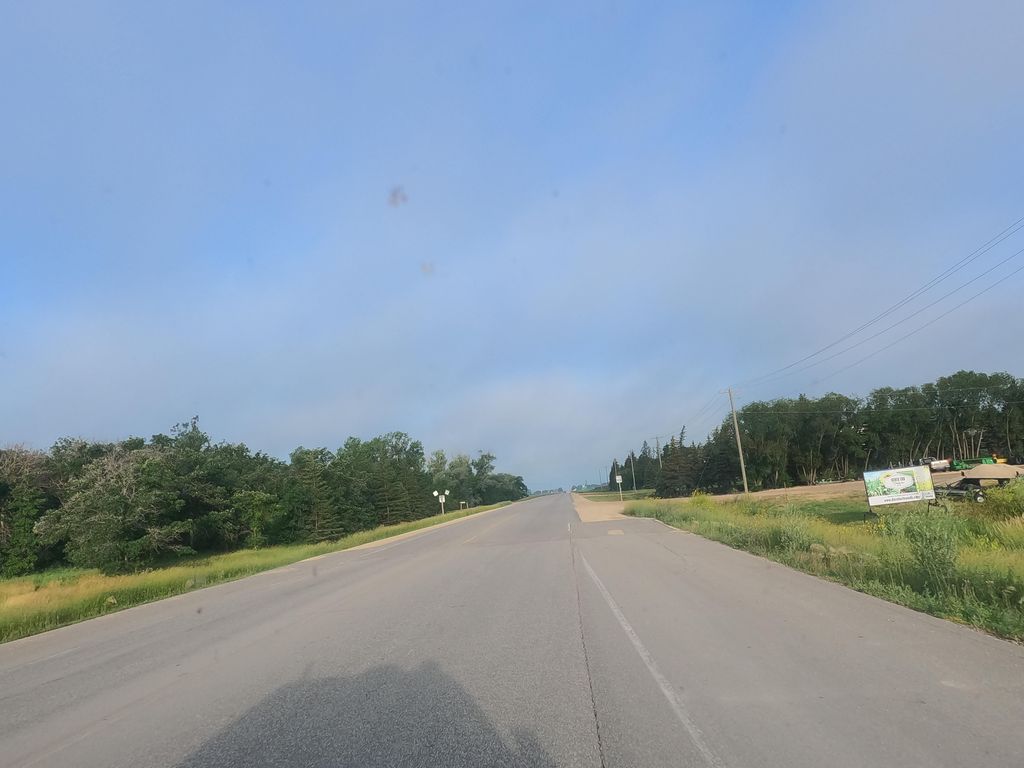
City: winnipeg